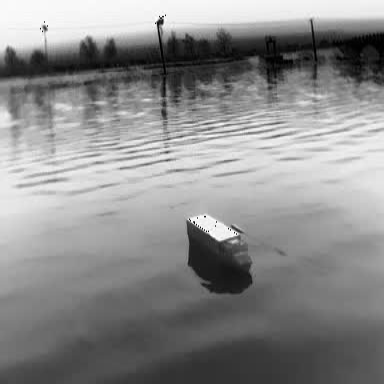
There is a fishing_boat in the infrared image.